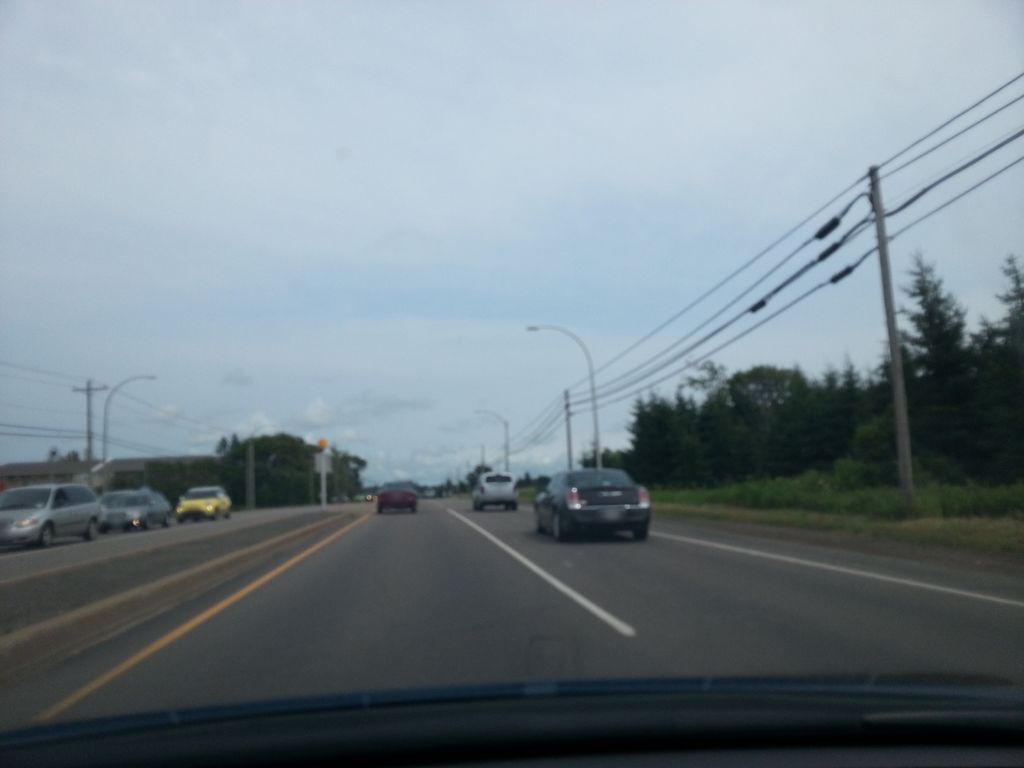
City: charlottetown